Field crop: tomato
Growth stage: 1
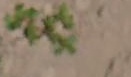
Species: portulaca